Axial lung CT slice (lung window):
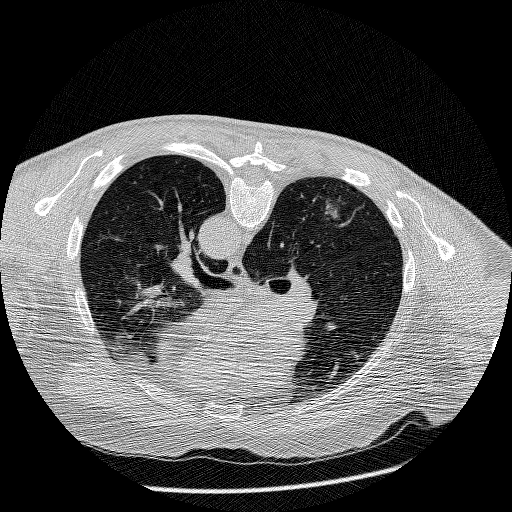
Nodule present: yes
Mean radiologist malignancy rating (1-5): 4.75